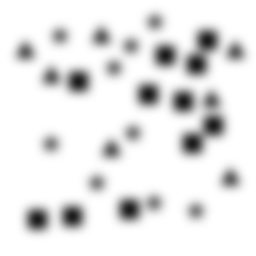
Squares: 11
Triangles: 7
Stars: 9
Total shapes: 27